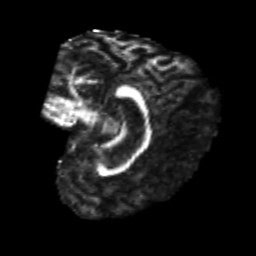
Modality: FA
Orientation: sagittal
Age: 24
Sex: male
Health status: healthy
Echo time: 0.074 s